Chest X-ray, PA view. Patient: 24 years old, sex M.
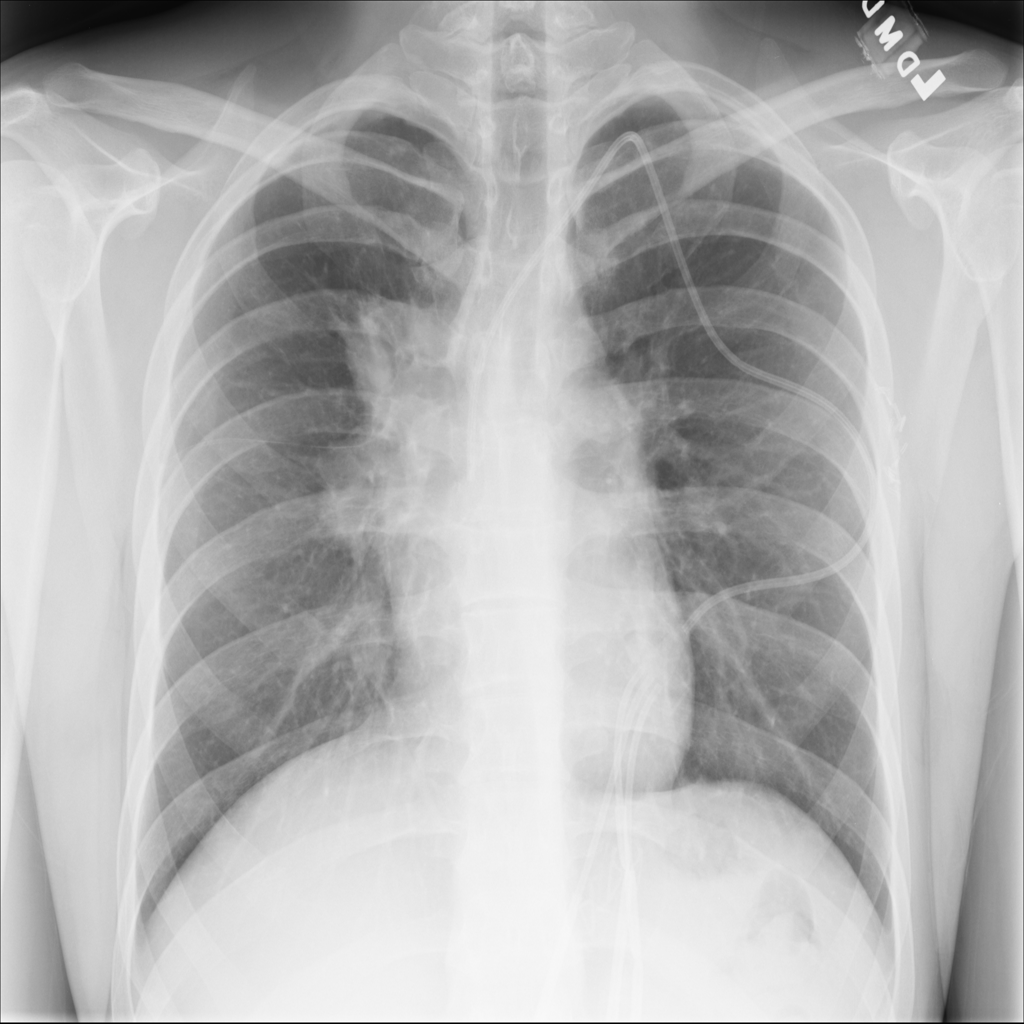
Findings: No Finding